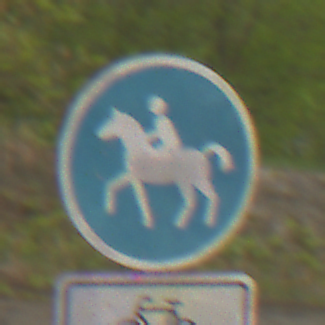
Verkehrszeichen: Reitweg
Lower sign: EinspurigeFahrzeugeFrei5
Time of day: MorningAfternoon
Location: Outdoor (Nature)
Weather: Overcast
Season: NotSpecified
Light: Natural